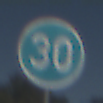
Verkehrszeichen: VorgeschriebeneMindestgeschwindigkeit
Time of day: Midday
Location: Outdoor (RoadRail)
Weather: Clear
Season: Summer
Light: Natural